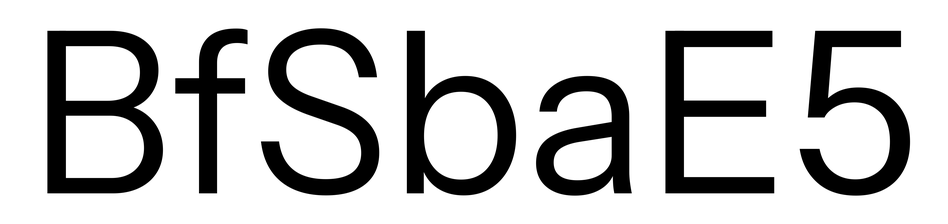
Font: InstrumentSans_Regular